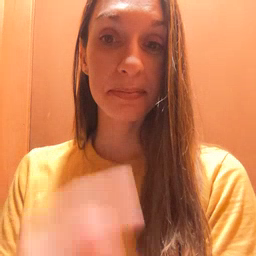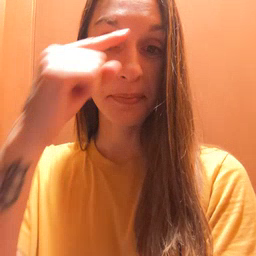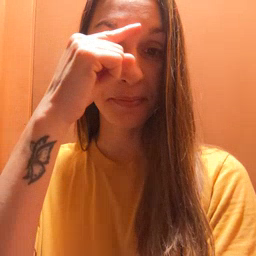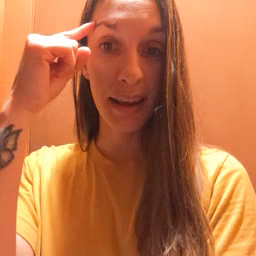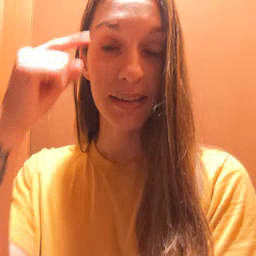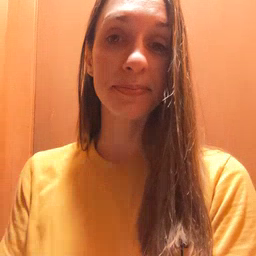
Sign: black